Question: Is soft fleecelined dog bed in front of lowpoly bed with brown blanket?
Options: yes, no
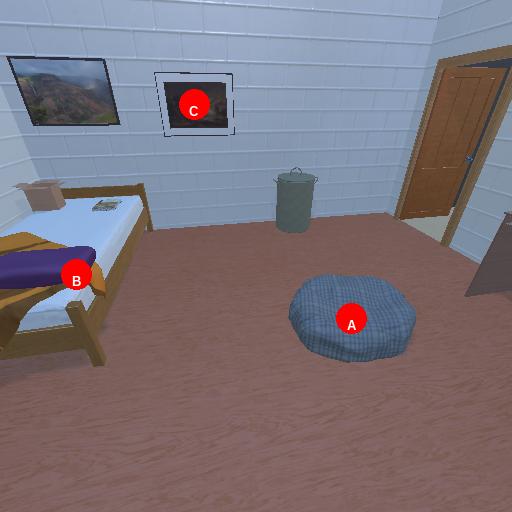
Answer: yes